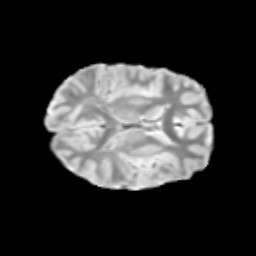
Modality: T2w
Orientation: axial
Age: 9
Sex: male
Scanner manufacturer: siemens
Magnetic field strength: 3 T
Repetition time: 3.8 s
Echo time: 0.07 s